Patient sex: M
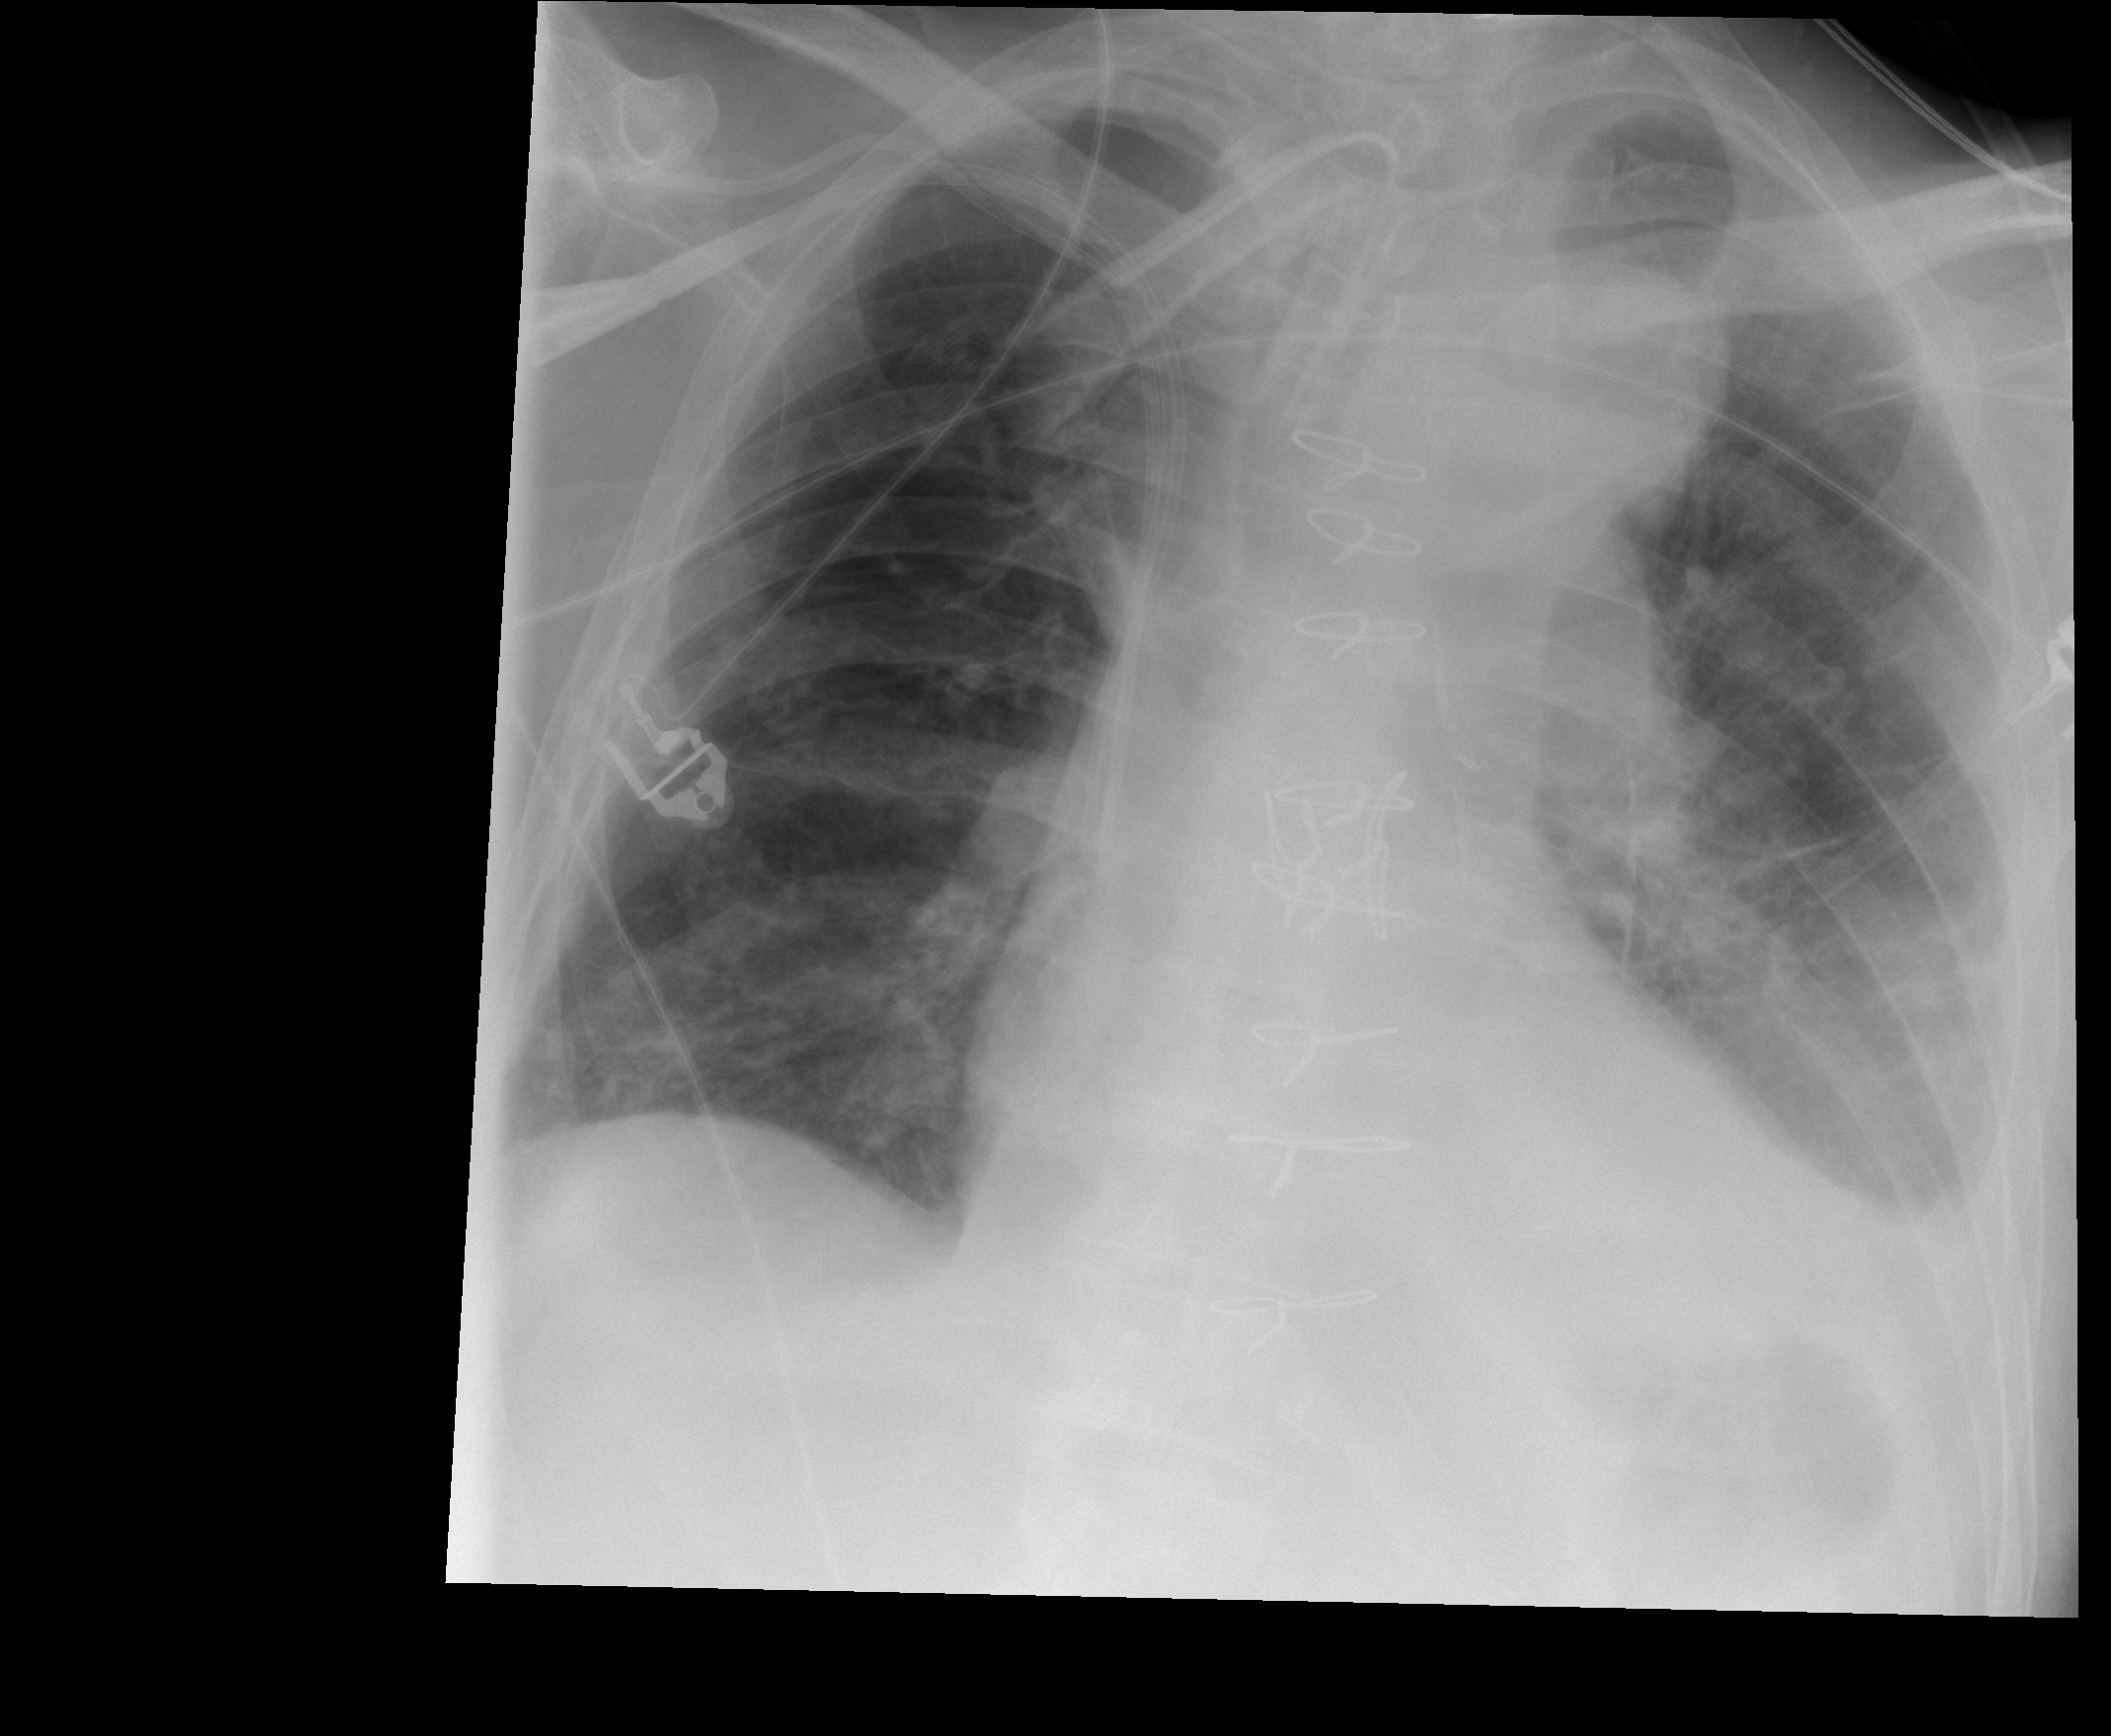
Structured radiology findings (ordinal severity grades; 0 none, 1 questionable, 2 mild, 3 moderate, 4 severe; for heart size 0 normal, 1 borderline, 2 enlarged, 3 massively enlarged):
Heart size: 1
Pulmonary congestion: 2
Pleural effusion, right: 1
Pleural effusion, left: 2
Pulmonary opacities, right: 1
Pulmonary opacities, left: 2
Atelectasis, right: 2
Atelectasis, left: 2